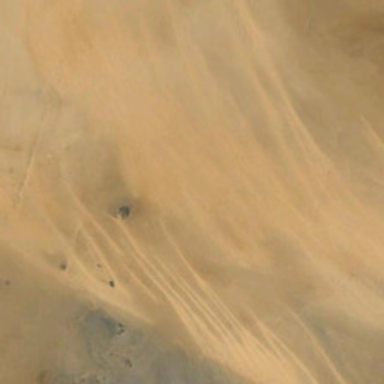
This is a large piece of yellow desert .